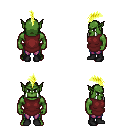
a pixel art fantasy rpg character, male body template, orc, green skin, maroon tunic, magenta pants, gold mohawk hairstyle, black shoes, four views (front, back, left, right), 2x2 character sprite sheet, small pixel art, hard edges, no anti-aliasing